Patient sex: F
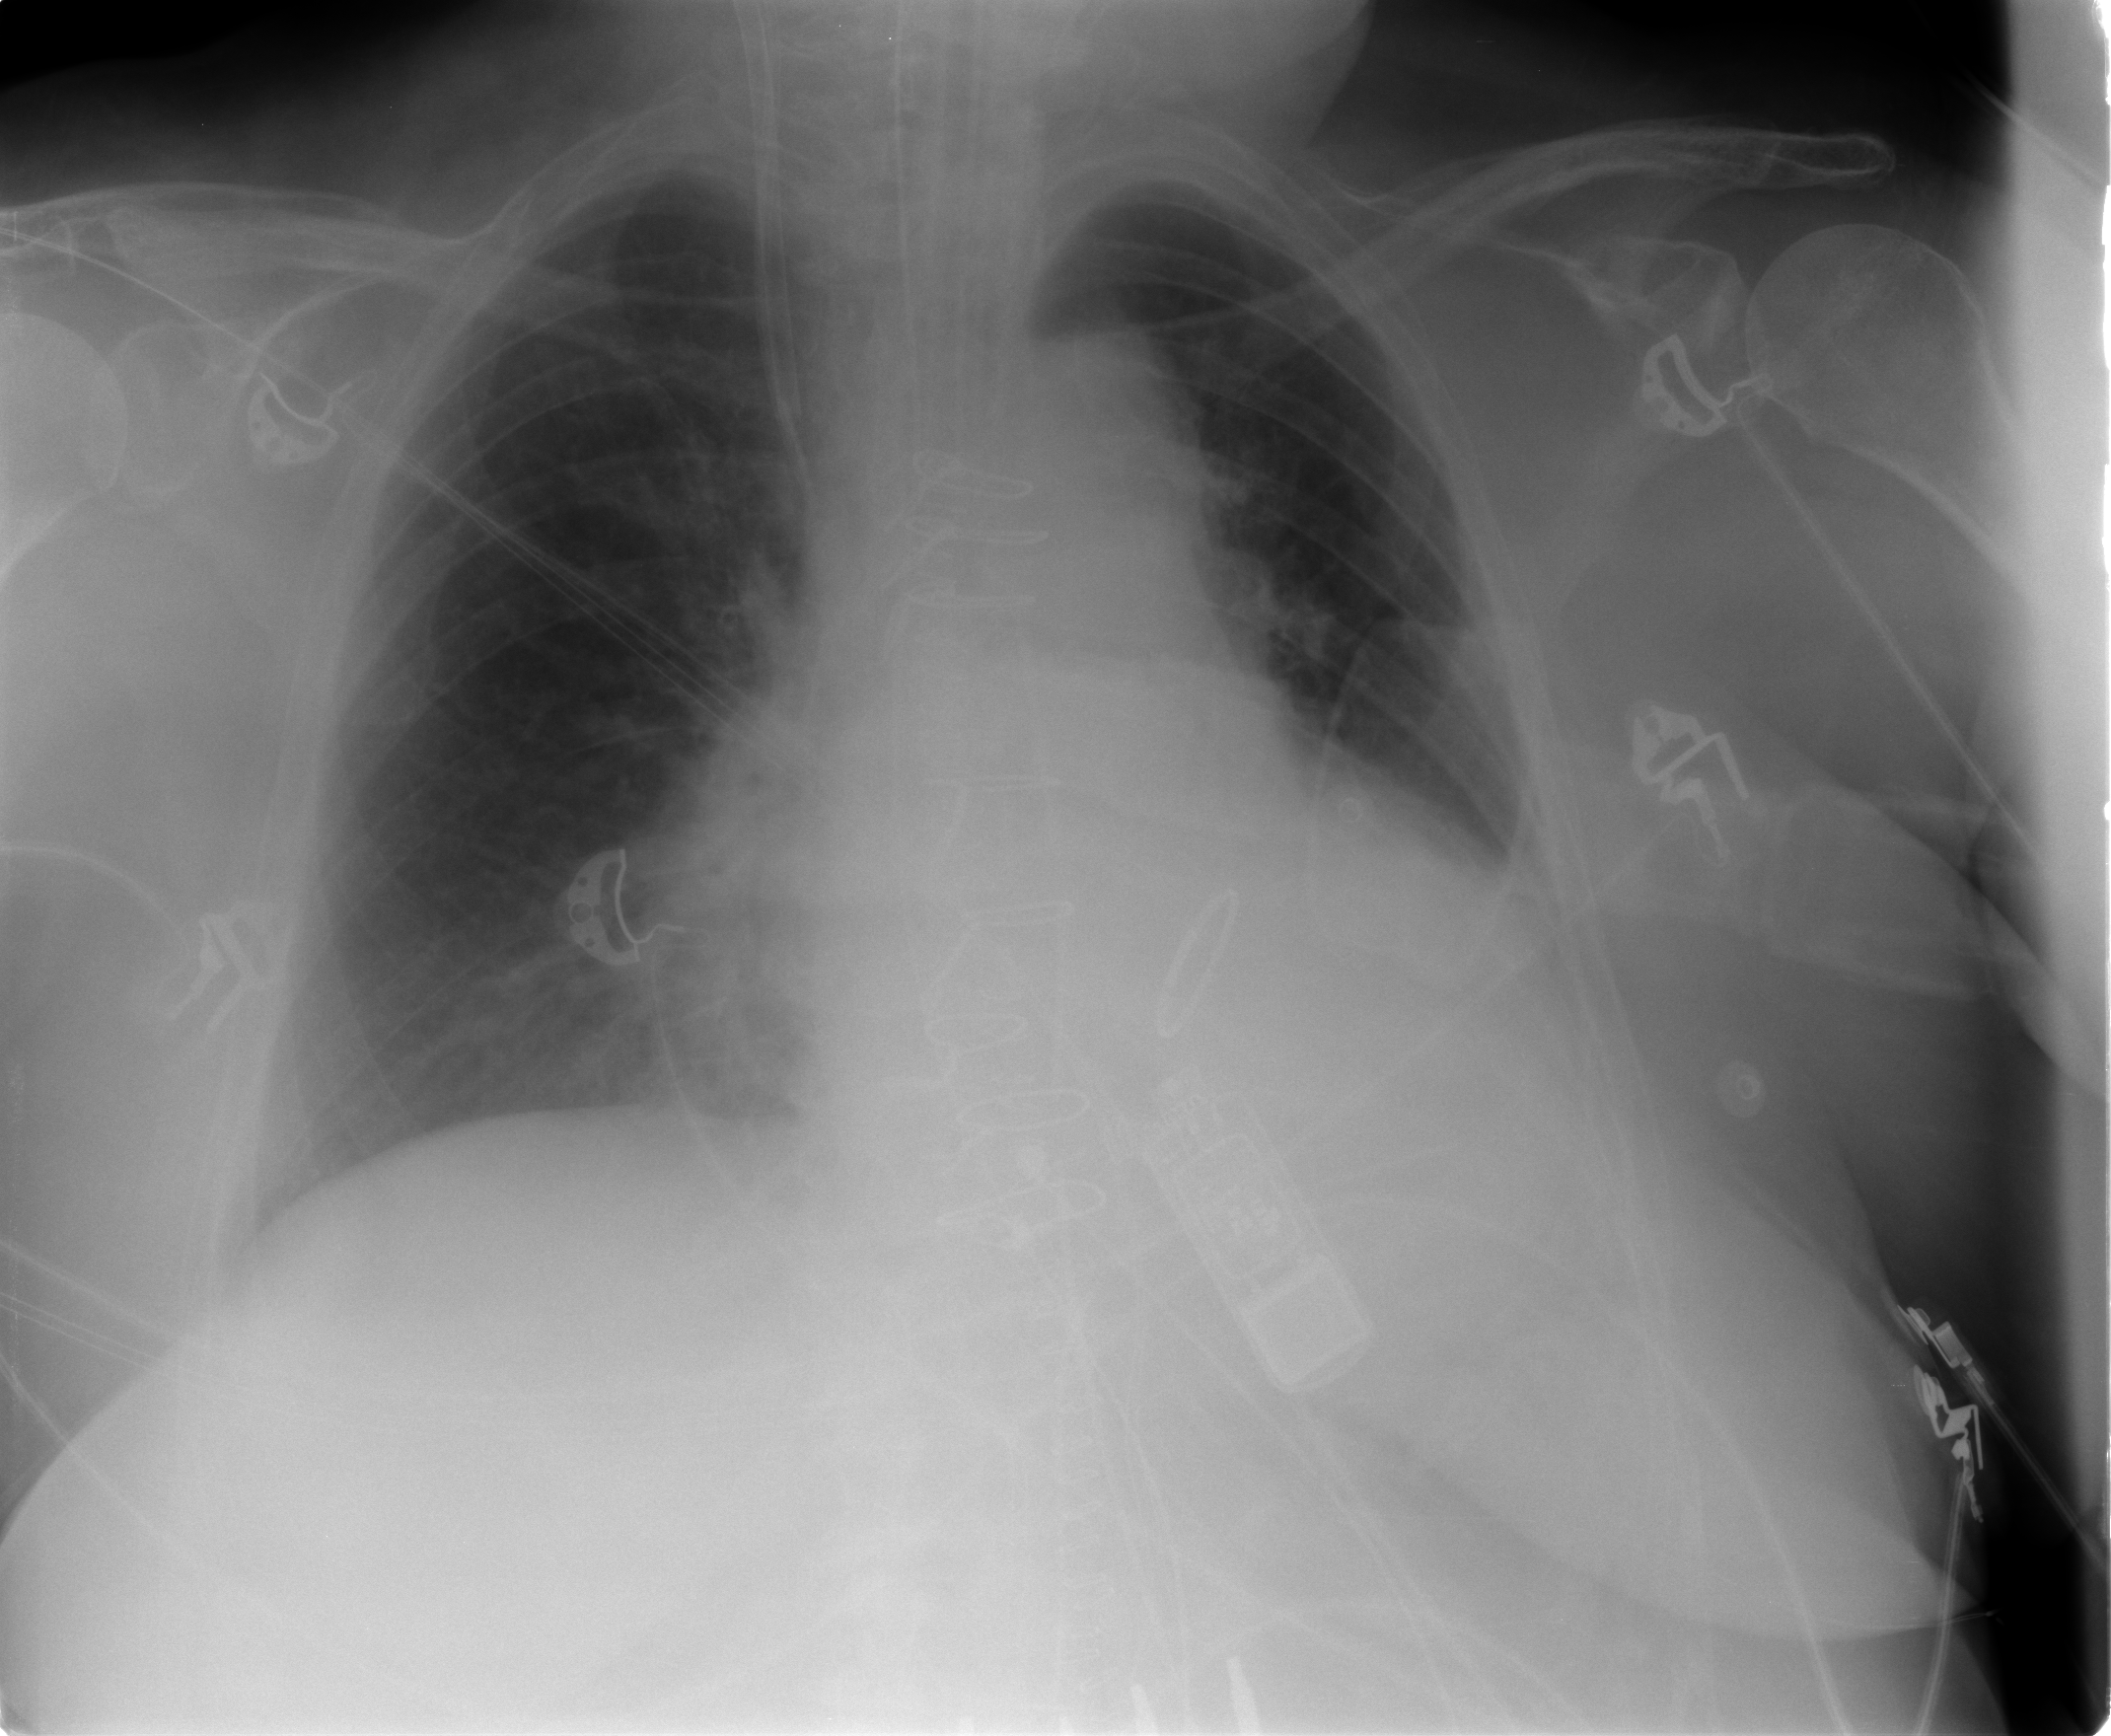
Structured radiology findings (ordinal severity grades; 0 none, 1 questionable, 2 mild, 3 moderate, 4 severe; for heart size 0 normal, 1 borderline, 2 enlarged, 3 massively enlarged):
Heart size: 1
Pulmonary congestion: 0
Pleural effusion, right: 0
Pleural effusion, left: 2
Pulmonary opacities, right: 0
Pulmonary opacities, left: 0
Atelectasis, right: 0
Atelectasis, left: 2